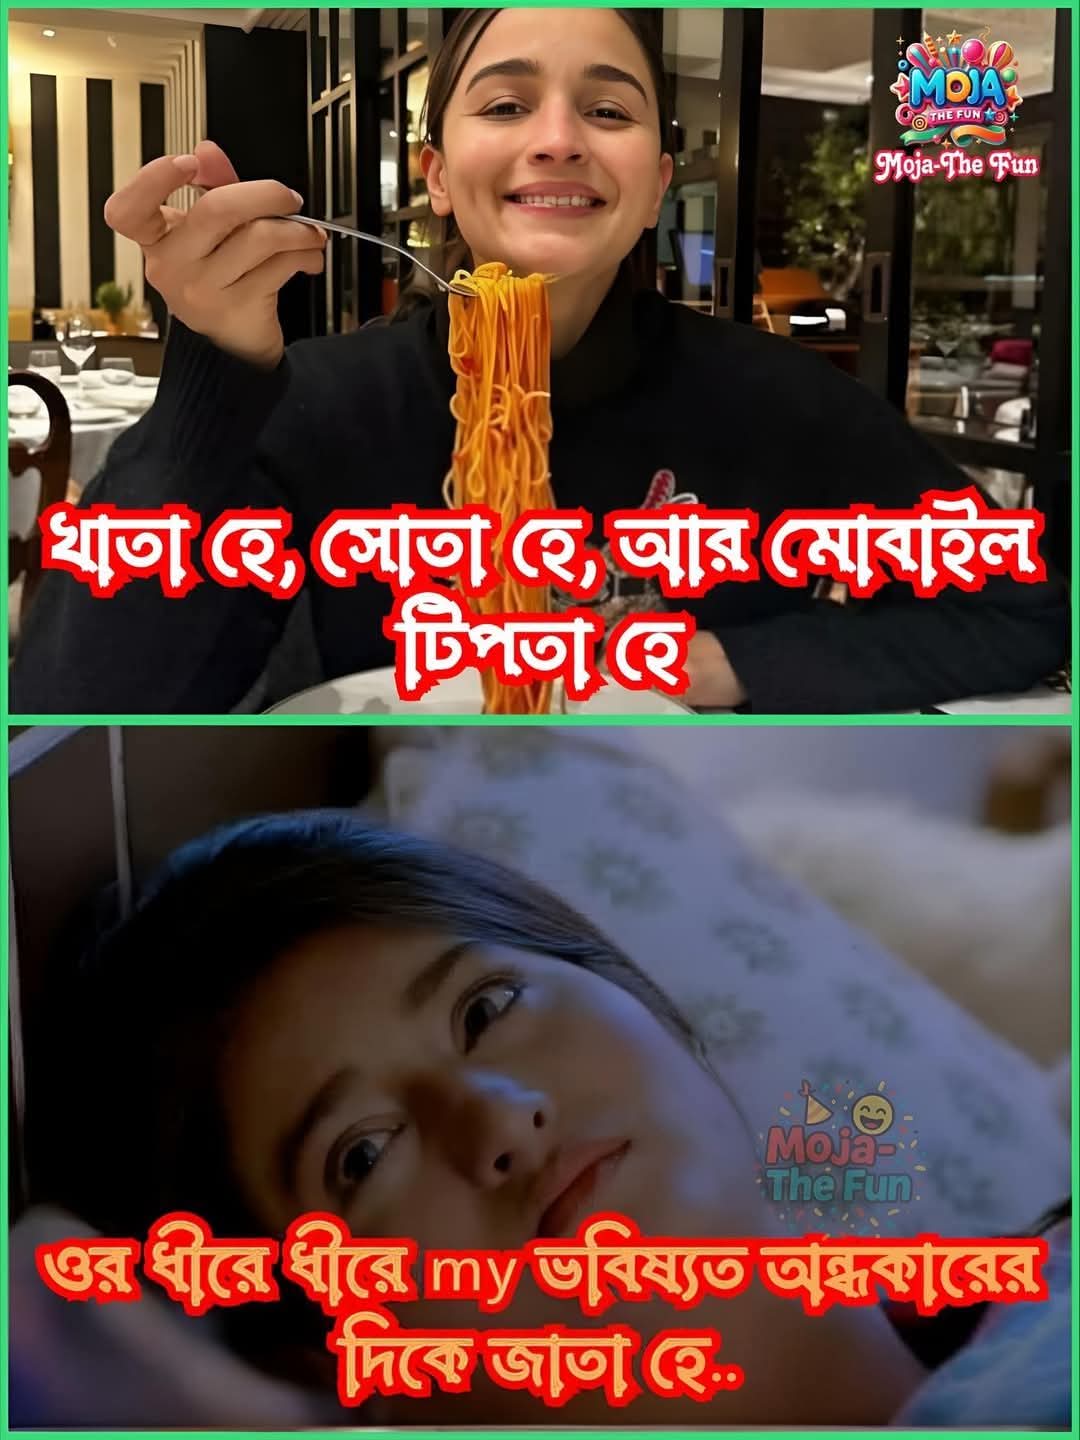
Text: খাতা হে, সোতা হে, আর মোবাইল টিপতা হে
ওর ধীরে ধীরে my ভবিষ্যত অন্ধকারের দিকে জাতা হে..
Label: Non Hate